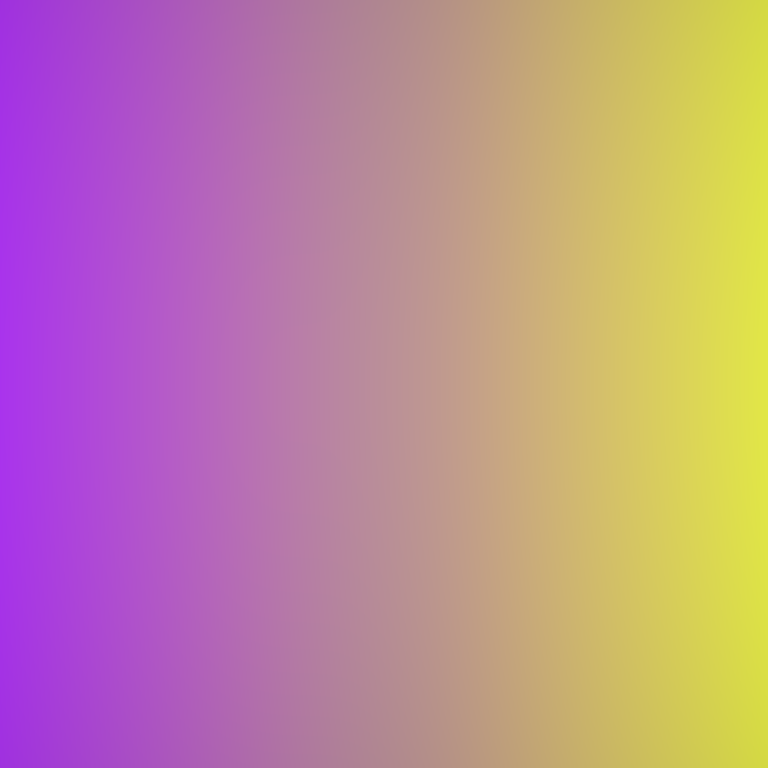
Abstract light effect, smooth gradient from violet to yellow, calm atmosphere, soft blend, no room, no furniture, no objects.